Question: My understanding is incorrect. I thought the point of move is to force T&& instead of a T or T& overload. The signature is
> <URL>
I also thought T&& is the same thing as T& except signifies the reference is going out of scope. From my understanding the code in the image should be safe.
rv.append would either create a new copy (which will go out of scope) or reuse rv which is going out of scope. I thought the implementation makes a copy because the move is there. Then it does append again followed by the move. When it returns I thought since its a reference to a temporary it has no idea where the temp came from and should copy it on the stack and <URL>.
However I am incorrect and the fix is written in there with the image. Why doesn't it work that way? Is T&& being passed by reference like I thought? What else should I know about Rvalue references?
I also don't understand how 'std::unique_ptr<T> make_unique1(U&& u)' in <URL> can call two different functions

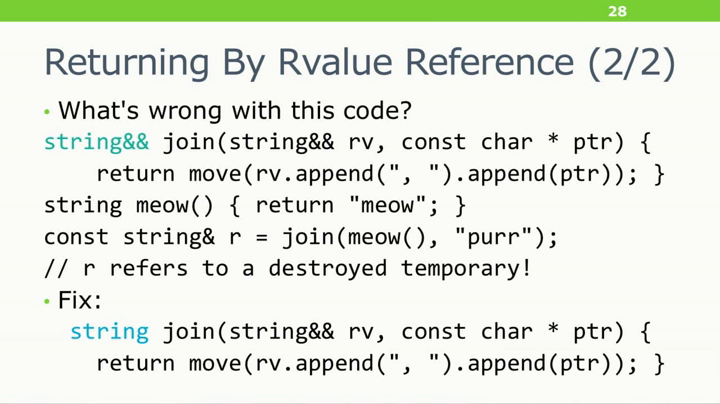
Answer: An rvalue reference has a name, therefore it's an lvalue itself. (The idea is if you're able to refer to an object by a name, it's potentially unsafe having it implicitly moved, as it's state is mostly undefined after the move.)
'''
string&& join(string&& rv, const char* ptr) {
// rv is an lvalue here
rv.append(", "); // modifying rv
rv.append(ptr); // modifying again
return move(rv); // move required because rv is an lvalue
}
'''
This returns a rvalue reference to the first argument passed. There's no copy from 'rv' to the return value of 'join', as the return type is a reference and the type of that reference matches the type of the expression 'move(rv)'.
The return type of 'join' is an xvalue, which is an glvalue as well as an rvalue. It is therefore bound directly to the const lvalue ref 'r' (no copies involved).
The temporary returned from 'meow()' lasts until the end of the full-expression 'const string& r = join(meow(), "purr");'. As its lifetime isn't extended, it's destroyed and 'r' becomes a dangling reference.